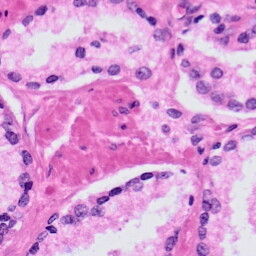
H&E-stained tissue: Prostate